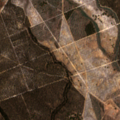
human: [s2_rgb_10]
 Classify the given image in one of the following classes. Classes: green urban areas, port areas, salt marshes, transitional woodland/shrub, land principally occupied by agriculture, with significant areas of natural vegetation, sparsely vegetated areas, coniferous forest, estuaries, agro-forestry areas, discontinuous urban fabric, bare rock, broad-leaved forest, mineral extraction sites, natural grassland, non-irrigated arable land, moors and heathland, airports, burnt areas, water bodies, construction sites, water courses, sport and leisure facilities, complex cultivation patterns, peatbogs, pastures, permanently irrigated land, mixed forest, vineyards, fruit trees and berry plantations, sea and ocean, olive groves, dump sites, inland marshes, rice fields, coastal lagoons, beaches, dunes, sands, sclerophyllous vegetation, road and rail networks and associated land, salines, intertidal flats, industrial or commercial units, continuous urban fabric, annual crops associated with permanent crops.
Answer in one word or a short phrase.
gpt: annual crops associated with permanent crops, broad-leaved forest, transitional woodland/shrub